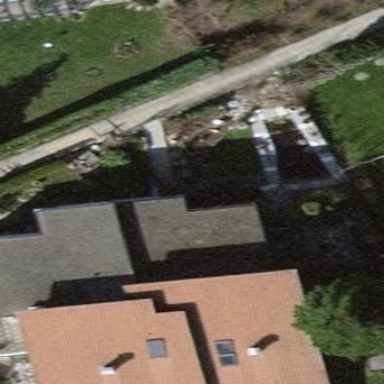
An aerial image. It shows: Terrace building.